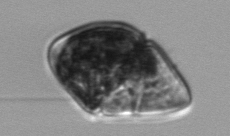
Label: Gyrodinium